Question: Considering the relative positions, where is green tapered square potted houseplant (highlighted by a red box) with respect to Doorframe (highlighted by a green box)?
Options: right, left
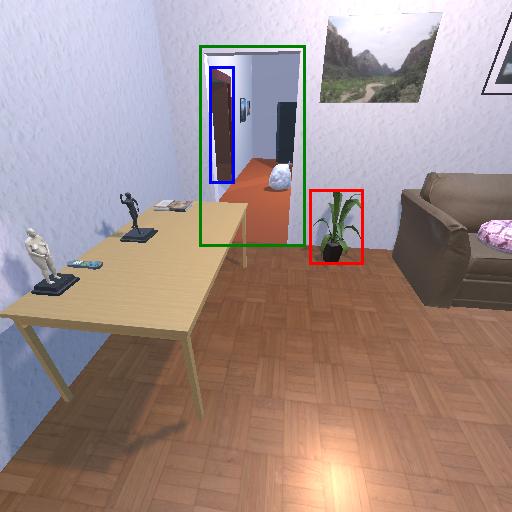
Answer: right